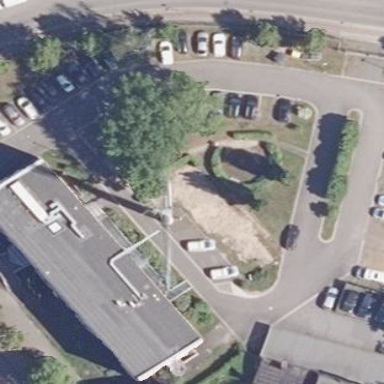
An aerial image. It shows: Police building.